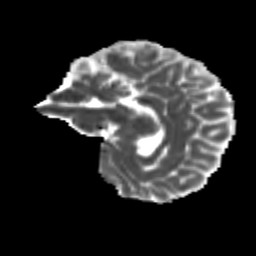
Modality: MD
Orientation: sagittal
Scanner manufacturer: siemens
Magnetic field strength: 3 T
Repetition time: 9.2 s
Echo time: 0.084 s